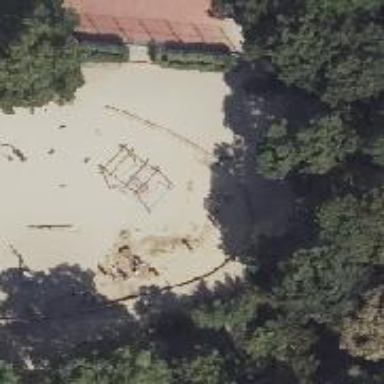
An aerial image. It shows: Hammock in the playground.